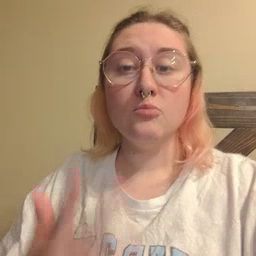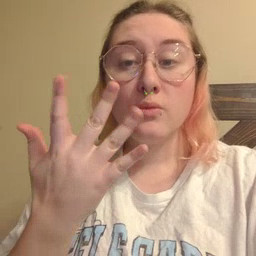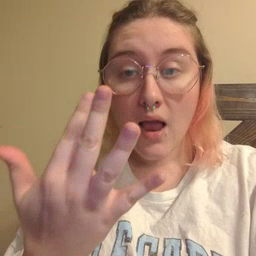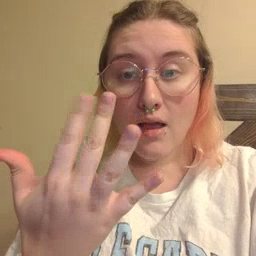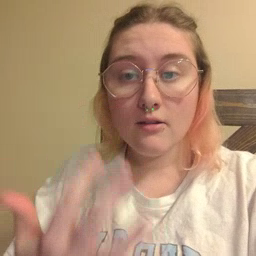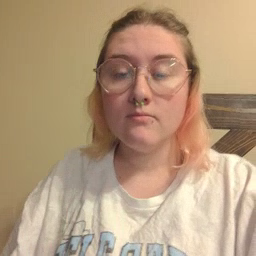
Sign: wait